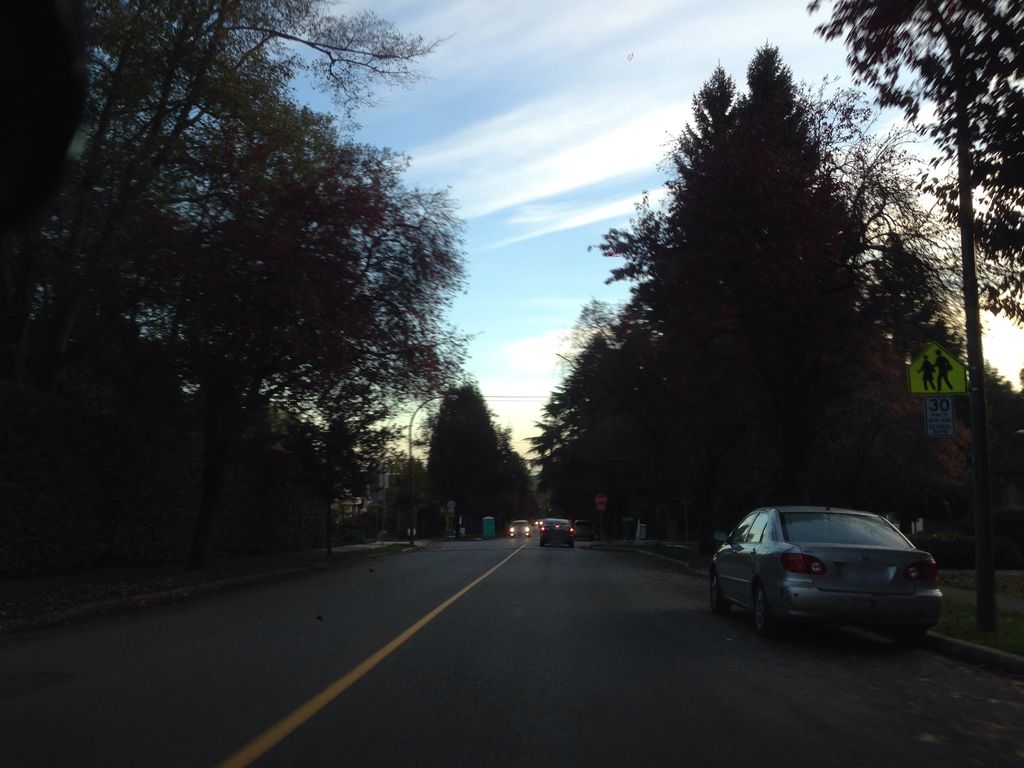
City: vancouver